Question: I'd like to start off by saying that my shader coding knowledge is pretty limited. I know the basics and I can eventually understand how a shader works, but that's about it.
Please have a look at the following image:

I have 4 objects in the scene above. The ground (beige), one red cube on the left side that's above the ground, one red cube on the right side that's half above and half under ground and a wall (blue) in front of the 2 cubes. The red cubes only render if they're behind the wall so if I was to delete the wall they would become invisible.
What I would like to achieve is to have the red cubes be visible when behind the wall, but not the area that's under ground. So the right cube should only be rendering the top red part and not the bottom beige part as well. The bottom beige part I assume is the ground rendering behind the wall in the area where the cube is behind it.
Here are the 3 shaders that I'm using:
Cubes: <URL>
'''
Shader "ZTest Shaders/Cube"
{
Properties
{
ObjectColor("Object Color", Color) = (1, 1, 1, 1)
}
SubShader
{
Tags {
"Queue" = "Transparent+10"
}
Pass
{
ZWrite On
ZTest Greater
CGPROGRAM
#pragma vertex vert
#pragma fragment frag
#include "UnityCG.cginc"
struct appdata
{
float4 vertex : POSITION;
};
struct v2f
{
fixed4 color : COLOR;
float4 vertex : SV_POSITION;
};
uniform fixed4 ObjectColor;
v2f vert (appdata v)
{
v2f o;
o.vertex = UnityObjectToClipPos(v.vertex);
o.color = ObjectColor;
return o;
}
fixed4 frag (v2f i) : SV_Target
{
return i.color;
}
ENDCG
}
}
}
'''
Ground: <URL>
'''
Shader "ZTest Shaders/Ground"
{
Properties
{
ObjectColor("Object Color", Color) = (1, 1, 1, 1)
}
SubShader
{
Tags {
"Queue" = "Transparent+15"
}
Pass
{
ZWrite On
ZTest Less
CGPROGRAM
#pragma vertex vert
#pragma fragment frag
#include "UnityCG.cginc"
struct appdata
{
float4 vertex : POSITION;
};
struct v2f
{
fixed4 color : COLOR;
float4 vertex : SV_POSITION;
};
uniform fixed4 ObjectColor;
v2f vert (appdata v)
{
v2f o;
o.vertex = UnityObjectToClipPos(v.vertex);
o.color = ObjectColor;
return o;
}
fixed4 frag (v2f i) : SV_Target
{
return i.color;
}
ENDCG
}
}
}
'''
Wall: <URL>
'''
Shader "ZTest Shaders/Wall"
{
Properties
{
ObjectColor("Object Color", Color) = (1, 1, 1, 1)
}
SubShader
{
Tags {
"Queue" = "Transparent+5"
}
Pass
{
ZWrite On
CGPROGRAM
#pragma vertex vert
#pragma fragment frag
#include "UnityCG.cginc"
struct appdata
{
float4 vertex : POSITION;
};
struct v2f
{
fixed4 color : COLOR;
float4 vertex : SV_POSITION;
};
uniform fixed4 ObjectColor;
v2f vert (appdata v)
{
v2f o;
o.vertex = UnityObjectToClipPos(v.vertex);
o.color = ObjectColor;
return o;
}
fixed4 frag (v2f i) : SV_Target
{
return i.color;
}
ENDCG
}
}
}
'''
To gives you a scenario where I would be using something like this, imagine an RTS game where you want units behind walls or other objects to be visible so the cube shader would be like an outline or silhouette shader. Now imagine that you also want these units to hide by going underground. Currently, if they were to go underground but were also behind a wall, they would be visible.
Thank you very much in advance!
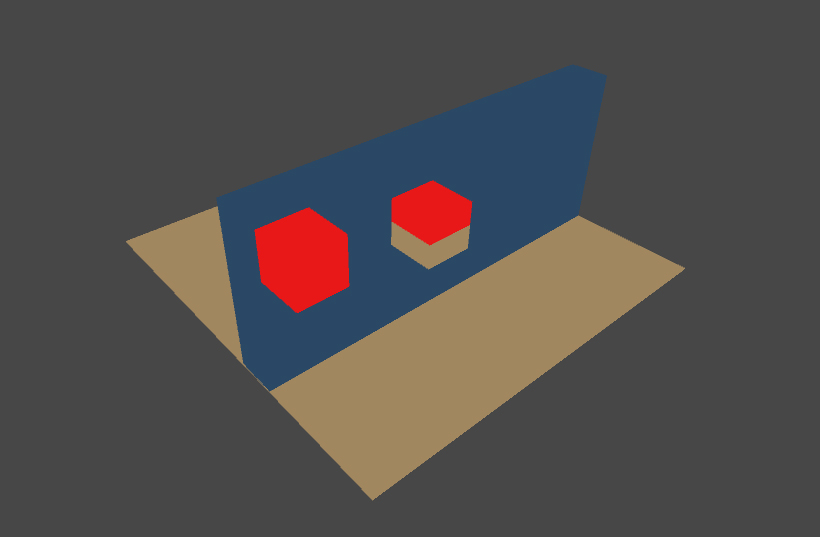
Answer: If anyone else runs into this issue, the answer has been posted here: <URL>
This is the updated shader:
'''
Shader "ZTest Shaders/Cube"
{
Properties
{
ObjectColor("Object Color", Color) = (1, 1, 1, 1)
}
SubShader
{
Tags {
"Queue" = "Transparent+10"
}
Pass
{
ZWrite On
ZTest Greater
CGPROGRAM
#pragma vertex vert
#pragma fragment frag
#include "UnityCG.cginc"
struct appdata
{
float4 vertex : POSITION;
};
struct v2f
{
fixed4 color : COLOR;
float4 vertex : SV_POSITION;
float3 worldPos : TEXCOORD0;
};
uniform fixed4 ObjectColor;
v2f vert (appdata v)
{
v2f o;
o.vertex = UnityObjectToClipPos(v.vertex);
o.color = ObjectColor;
o.worldPos = mul(unity_ObjectToWorld,v.vertex).xyz;
return o;
}
fixed4 frag (v2f i) : SV_Target
{
if (i.worldPos.y < 0.0) discard;
return i.color;
}
ENDCG
}
}
}
'''